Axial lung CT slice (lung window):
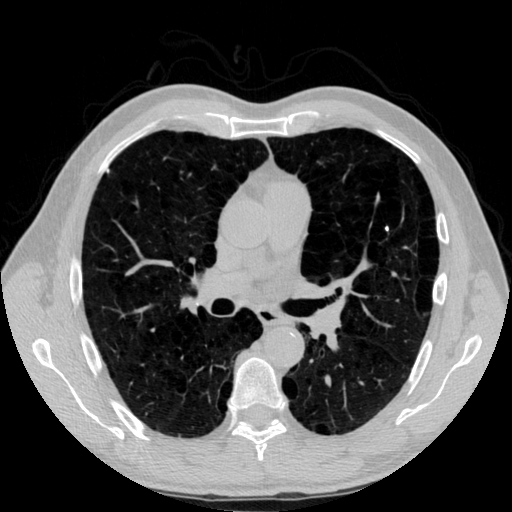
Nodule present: no